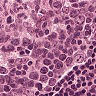
Metastatic tissue present: no